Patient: sex F, age 69
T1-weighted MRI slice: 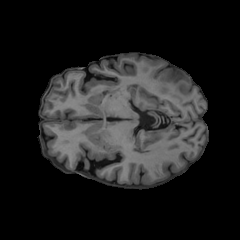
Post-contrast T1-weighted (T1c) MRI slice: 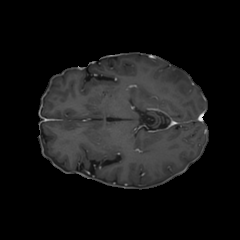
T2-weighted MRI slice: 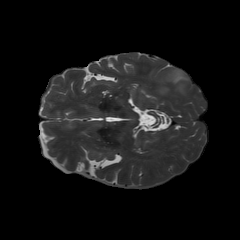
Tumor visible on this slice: yes
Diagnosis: Glioblastoma, IDH-wildtype
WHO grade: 4